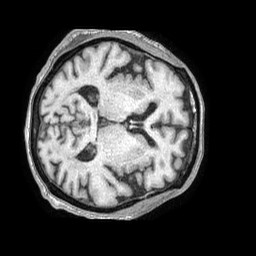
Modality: T1w
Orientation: axial
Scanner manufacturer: philips
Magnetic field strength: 1.5 T
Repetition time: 0.007796 s
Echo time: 0.003561 s